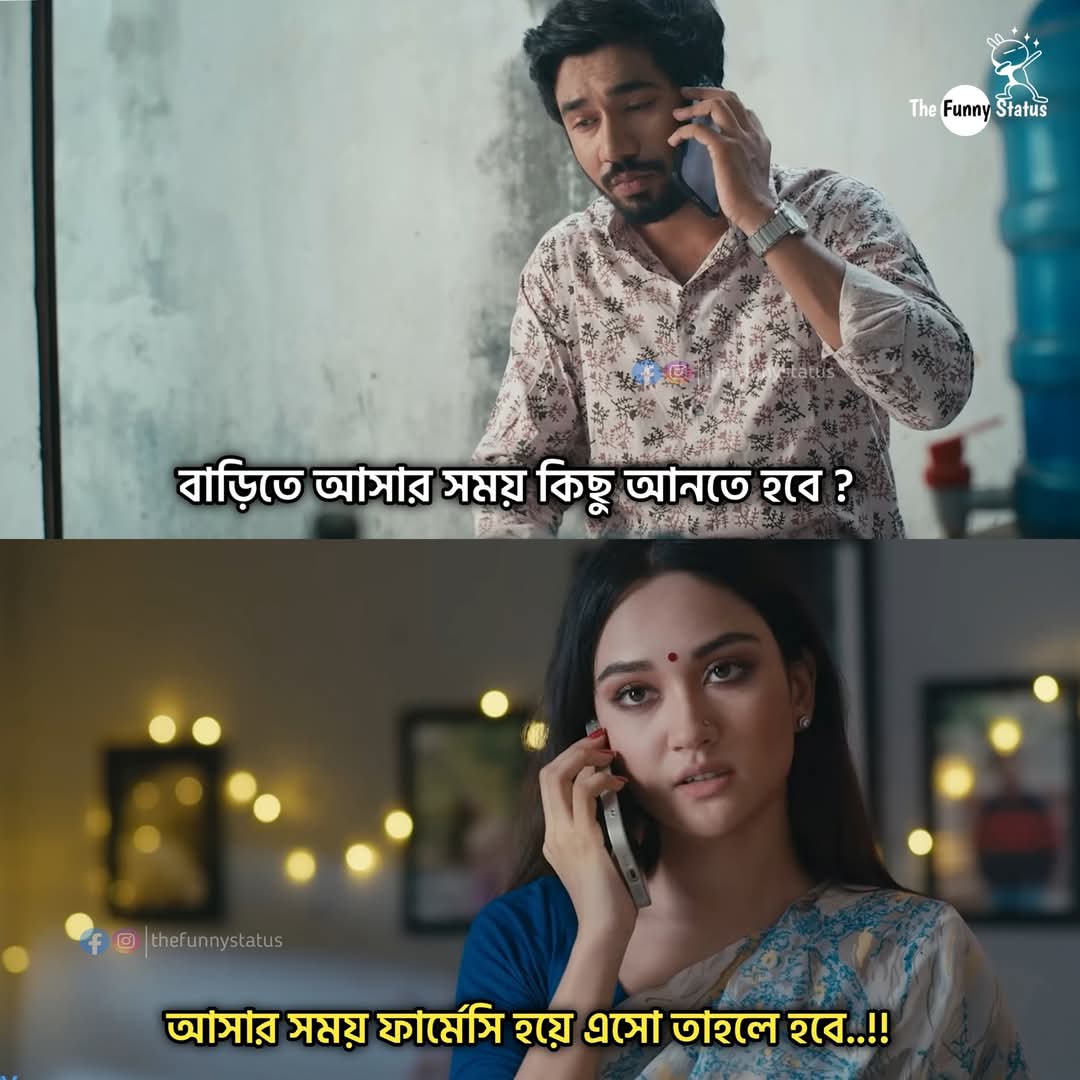
Text: বাড়িতে আসার সময় কিছু আনতে হবে?
আসার সময় ফার্মেসি হয়ে এসো তাহলে হবে..!!
Label: Non Hate